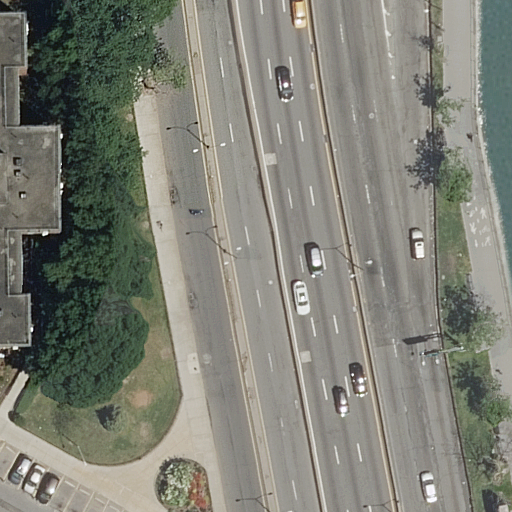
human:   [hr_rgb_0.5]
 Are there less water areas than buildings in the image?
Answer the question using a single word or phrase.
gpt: no

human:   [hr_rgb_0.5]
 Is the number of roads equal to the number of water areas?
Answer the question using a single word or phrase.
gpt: no

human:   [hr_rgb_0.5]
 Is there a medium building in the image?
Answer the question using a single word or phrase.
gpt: no

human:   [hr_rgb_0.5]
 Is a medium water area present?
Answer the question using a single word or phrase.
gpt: yes

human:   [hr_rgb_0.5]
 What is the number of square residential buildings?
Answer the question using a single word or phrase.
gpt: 0

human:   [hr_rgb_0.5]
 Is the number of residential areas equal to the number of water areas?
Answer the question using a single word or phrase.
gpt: yes

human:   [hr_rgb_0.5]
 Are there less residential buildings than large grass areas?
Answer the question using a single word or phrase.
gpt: no

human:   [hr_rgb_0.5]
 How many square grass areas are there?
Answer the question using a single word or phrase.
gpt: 0

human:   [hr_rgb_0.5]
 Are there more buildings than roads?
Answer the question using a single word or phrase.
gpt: no

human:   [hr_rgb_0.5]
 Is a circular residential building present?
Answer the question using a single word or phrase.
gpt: no

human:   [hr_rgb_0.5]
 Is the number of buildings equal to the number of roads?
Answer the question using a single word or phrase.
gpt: no

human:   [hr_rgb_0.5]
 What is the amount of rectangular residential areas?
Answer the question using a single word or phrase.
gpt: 0

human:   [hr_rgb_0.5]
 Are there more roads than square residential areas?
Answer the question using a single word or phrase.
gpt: yes

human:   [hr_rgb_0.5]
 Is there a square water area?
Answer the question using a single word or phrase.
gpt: no

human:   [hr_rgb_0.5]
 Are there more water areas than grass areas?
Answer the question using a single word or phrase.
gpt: no

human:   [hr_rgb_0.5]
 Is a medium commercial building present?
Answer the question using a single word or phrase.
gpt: no

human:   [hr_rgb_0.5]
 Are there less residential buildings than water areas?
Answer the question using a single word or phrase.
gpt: no

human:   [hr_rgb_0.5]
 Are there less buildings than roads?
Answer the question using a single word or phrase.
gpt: yes

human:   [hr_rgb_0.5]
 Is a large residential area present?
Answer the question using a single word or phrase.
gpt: yes

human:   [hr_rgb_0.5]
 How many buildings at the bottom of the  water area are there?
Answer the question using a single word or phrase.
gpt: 0

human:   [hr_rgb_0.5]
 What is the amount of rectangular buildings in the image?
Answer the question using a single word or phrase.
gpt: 0

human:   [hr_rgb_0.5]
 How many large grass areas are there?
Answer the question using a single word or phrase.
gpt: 0

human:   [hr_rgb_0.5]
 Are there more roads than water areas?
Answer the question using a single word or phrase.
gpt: yes

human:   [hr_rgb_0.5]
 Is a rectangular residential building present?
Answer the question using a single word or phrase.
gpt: no

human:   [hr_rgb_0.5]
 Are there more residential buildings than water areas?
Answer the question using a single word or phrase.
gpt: no

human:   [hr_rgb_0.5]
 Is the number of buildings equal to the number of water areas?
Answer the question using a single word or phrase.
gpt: yes

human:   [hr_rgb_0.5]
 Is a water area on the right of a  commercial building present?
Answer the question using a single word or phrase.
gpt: no

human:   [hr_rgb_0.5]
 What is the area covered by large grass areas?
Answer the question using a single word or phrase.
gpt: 0m2

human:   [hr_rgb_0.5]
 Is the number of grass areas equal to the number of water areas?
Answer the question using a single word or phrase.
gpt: yes

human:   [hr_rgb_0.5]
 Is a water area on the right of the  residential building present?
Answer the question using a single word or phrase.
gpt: yes

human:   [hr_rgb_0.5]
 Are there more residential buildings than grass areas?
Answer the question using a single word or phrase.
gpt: no

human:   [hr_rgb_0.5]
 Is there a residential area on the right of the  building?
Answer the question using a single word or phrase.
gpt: no

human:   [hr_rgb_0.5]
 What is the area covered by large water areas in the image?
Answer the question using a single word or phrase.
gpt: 0m2

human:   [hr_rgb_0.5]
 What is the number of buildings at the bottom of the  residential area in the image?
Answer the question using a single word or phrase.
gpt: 1

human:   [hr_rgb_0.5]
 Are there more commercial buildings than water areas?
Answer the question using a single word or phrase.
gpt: no

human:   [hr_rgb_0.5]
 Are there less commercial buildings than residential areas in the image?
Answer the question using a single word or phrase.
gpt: yes